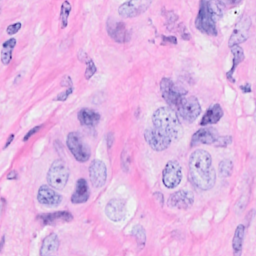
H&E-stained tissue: Breast